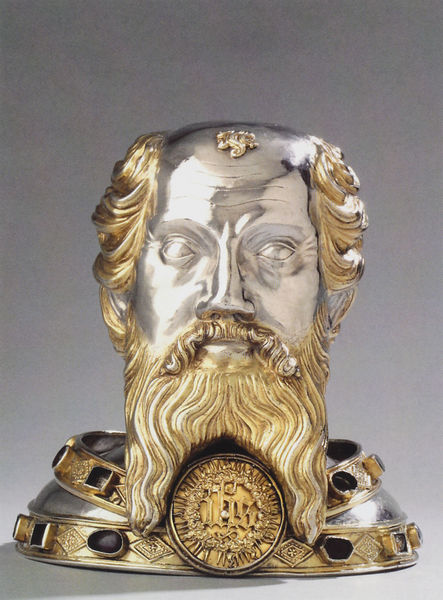
Titel: Kopfreliquiar des Hl. Paulus
Standort: Münster, Domkammer (EU - D - NRW)
Schlagwörter: kopf, mann, mund, nase, schmuck, stirn, rot, bart, augen, band, silber, vollbart, portrait, figur, gold, haare, borte, brosche, edelsteine, frontal, kinn, locken, ohren, statue, schrift, kette, büste, glatze, metall, plastik, schnauzer, ring, foto, medaillon, religion, text, medallie, wappen, raute, rauten, edelstein, heiliger, gefasst, granat, siegel, solber, fassung, schrein, reliquie, golf, prägung, münze, umschrift, katholizismus, überreste, pius, ihs, reliquiar, platik, eingefasst, platin, schmuckvoll, part, asiat, stirnlocke, goldener, kopfreliquiar, lipopen, kopfreliquie, eldelsteine, platinn